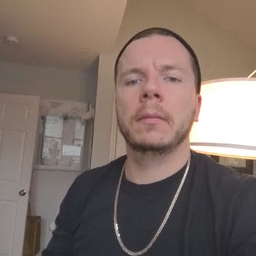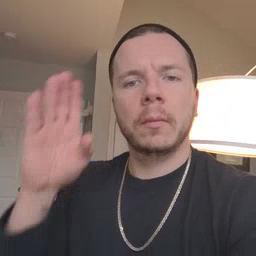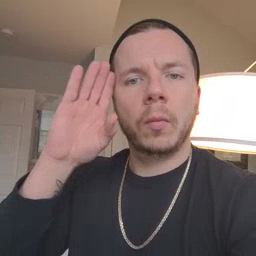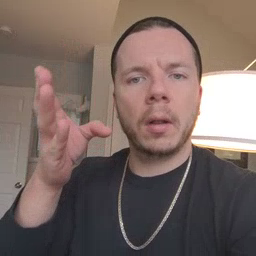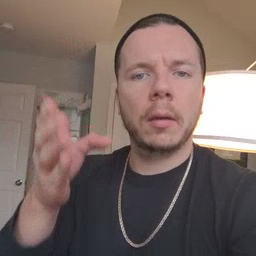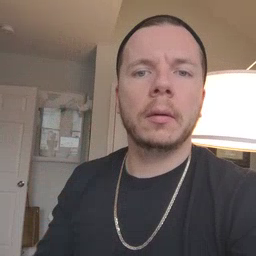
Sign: will